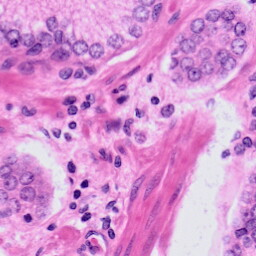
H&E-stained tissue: Prostate